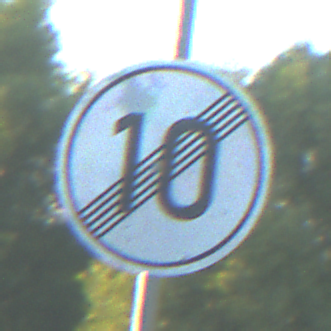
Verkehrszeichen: EndeGeschwindigkeit10
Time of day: SunriseSunset
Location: Outdoor (RoadRail)
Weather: Clear
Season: NotSpecified
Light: Natural